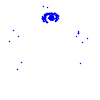
Particle: electron